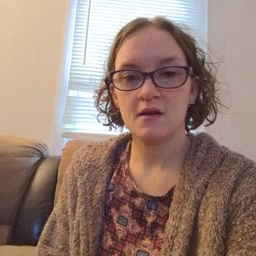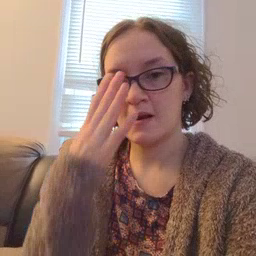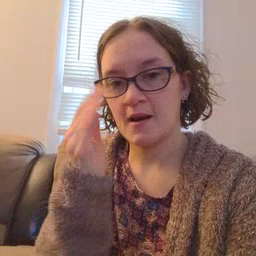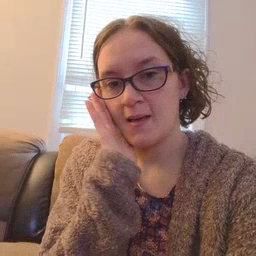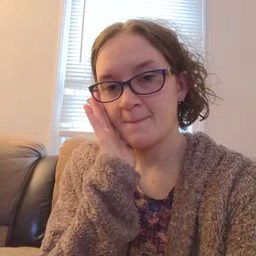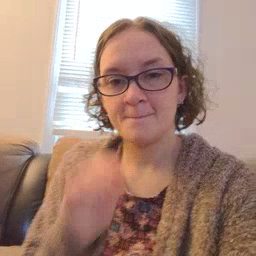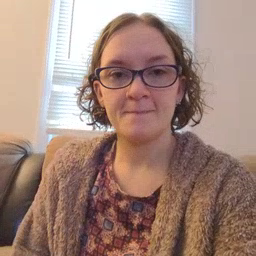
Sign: nap